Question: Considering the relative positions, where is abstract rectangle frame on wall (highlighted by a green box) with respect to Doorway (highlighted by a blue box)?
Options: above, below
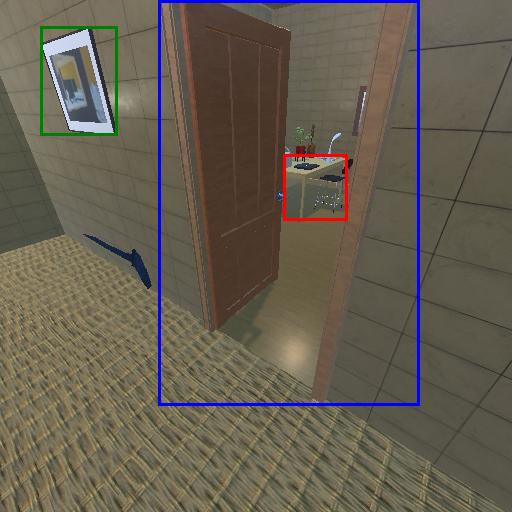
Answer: above